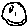
Label: smiley face